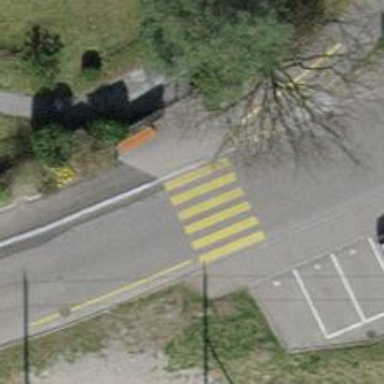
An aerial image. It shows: Marked crossing on the road.